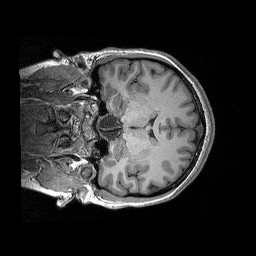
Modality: T1w
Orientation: coronal
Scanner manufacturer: siemens
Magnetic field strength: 3 T
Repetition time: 2.3 s
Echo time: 0.00298 s